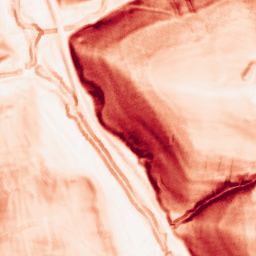
Category: morphological
Decomposition family: morphological_gradient
Decomposition parameters: size: 5
shape: square
Upsampling method: bicubic_16x
Upsampling parameters: scale: 16
Upsampling scale: 16